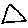
Label: triangle